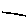
Label: line